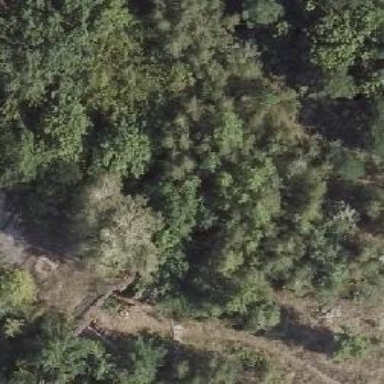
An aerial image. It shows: Abandoned spur railway.